Field crop: maize
Growth stage: 2
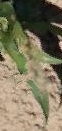
Species: maize